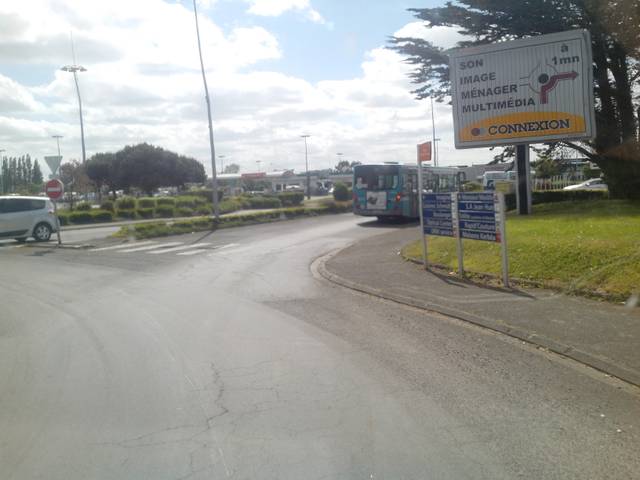
Region: France
Coordinates: 48.4967, -2.727